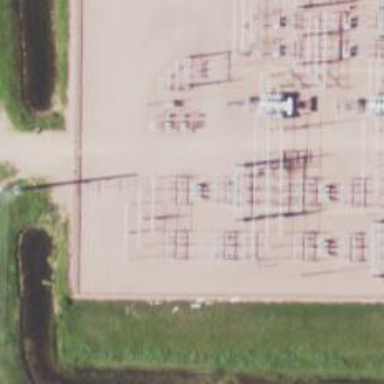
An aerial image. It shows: Switch used for power control.